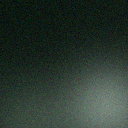
Screen state: off